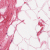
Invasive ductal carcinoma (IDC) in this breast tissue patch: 0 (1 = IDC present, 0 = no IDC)